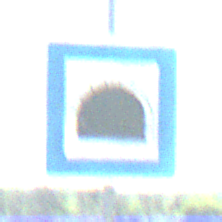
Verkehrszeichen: Tunnel
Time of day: MorningAfternoon
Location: Outdoor (Special)
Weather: Clear
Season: NotSpecified
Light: Natural